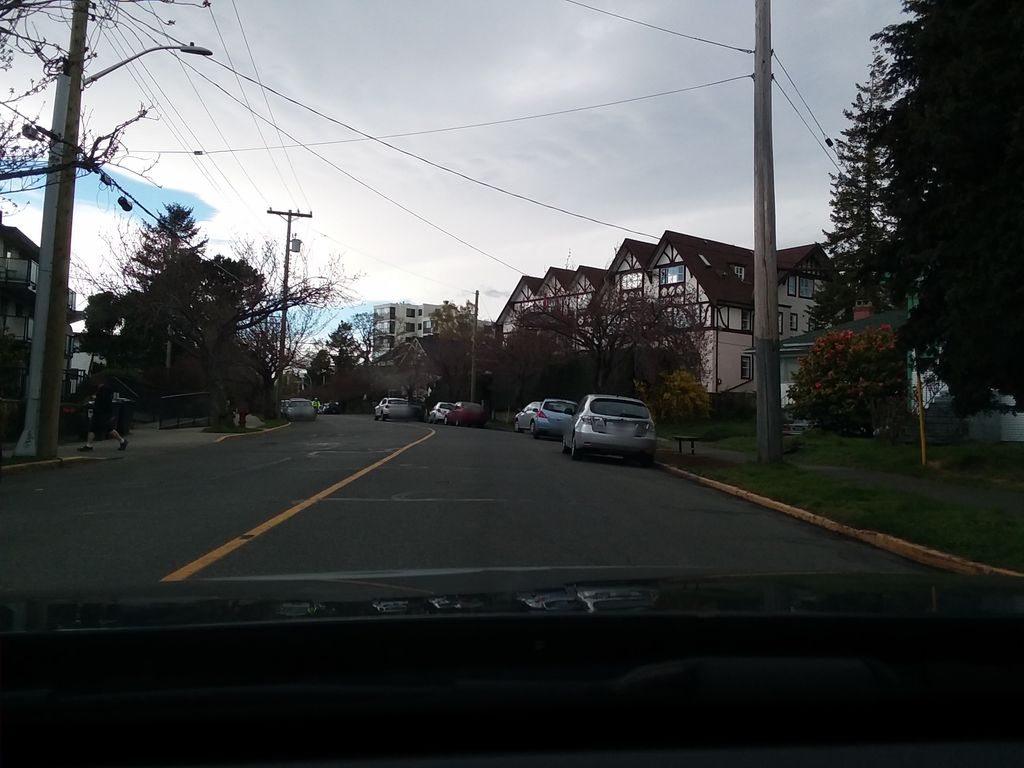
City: victoria